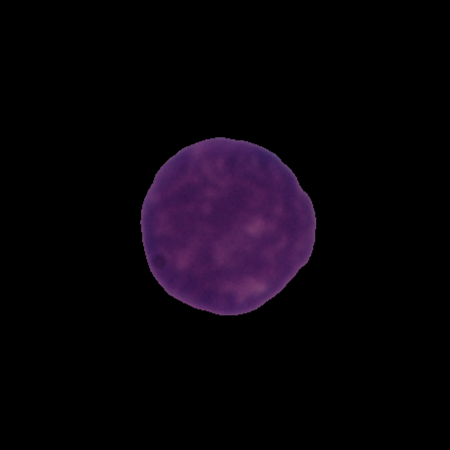
Label: cancer